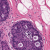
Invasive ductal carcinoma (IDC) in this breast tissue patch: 0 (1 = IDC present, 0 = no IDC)